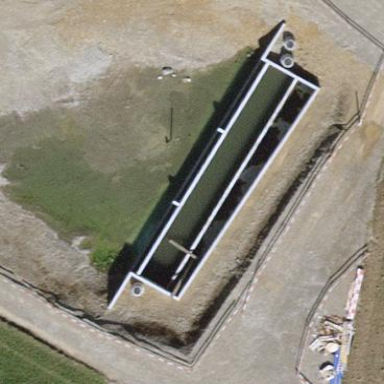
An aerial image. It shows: Reservoir used for sewage.